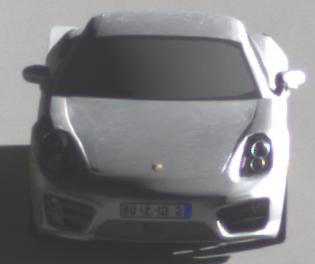
Make: Porsche
Model: Cayman
Detailed model: Cayman (981C)
Model produced from: 2013/03
Model produced until: 2014/04
Doors: 2
Color: white
Road condition: dry road
Daytime: morning or afternoon
Contrast: high contrast